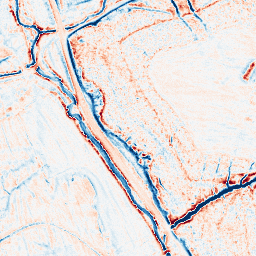
Category: edge_preserving
Decomposition family: anisotropic_diffusion
Decomposition parameters: iterations: 50
kappa: 50
gamma: 0.05
Upsampling method: quartic
Upsampling parameters: scale: 8
Upsampling scale: 8